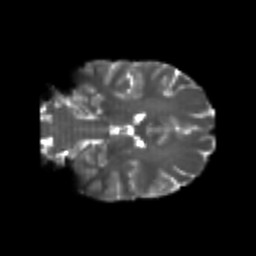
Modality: T2w
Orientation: coronal
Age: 23
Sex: female
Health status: healthy
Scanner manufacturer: philips
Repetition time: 7.39 s
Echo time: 0.08599 s